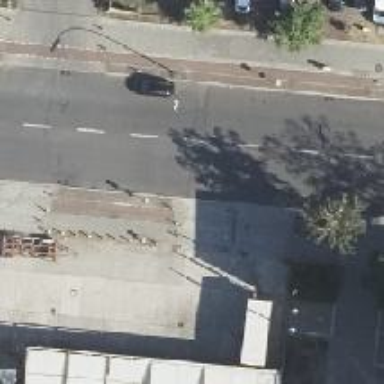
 featuring separate cycle track and sidewalks on both sides."